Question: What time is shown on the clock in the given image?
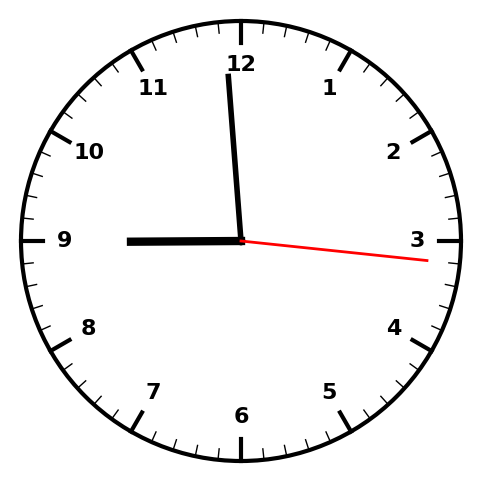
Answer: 08:59:16